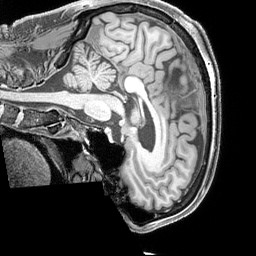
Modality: T1w
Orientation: sagittal
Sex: male
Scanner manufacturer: siemens
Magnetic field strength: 3 T
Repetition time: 2.3 s
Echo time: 0.00226 s